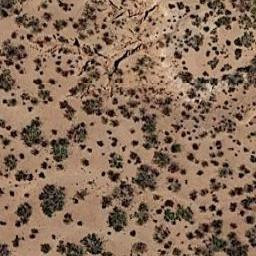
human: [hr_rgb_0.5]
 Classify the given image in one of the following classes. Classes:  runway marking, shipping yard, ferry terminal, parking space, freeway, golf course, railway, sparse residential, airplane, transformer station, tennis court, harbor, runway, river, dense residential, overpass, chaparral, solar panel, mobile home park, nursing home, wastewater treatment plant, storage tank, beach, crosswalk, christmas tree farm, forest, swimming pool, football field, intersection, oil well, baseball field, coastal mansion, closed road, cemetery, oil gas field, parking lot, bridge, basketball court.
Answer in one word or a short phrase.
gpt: chaparral